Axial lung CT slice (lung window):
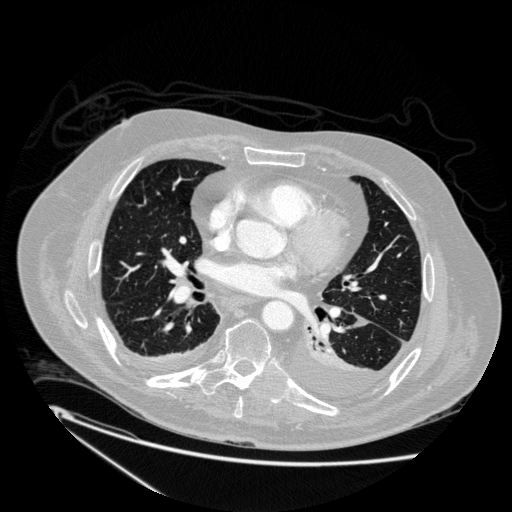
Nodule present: no